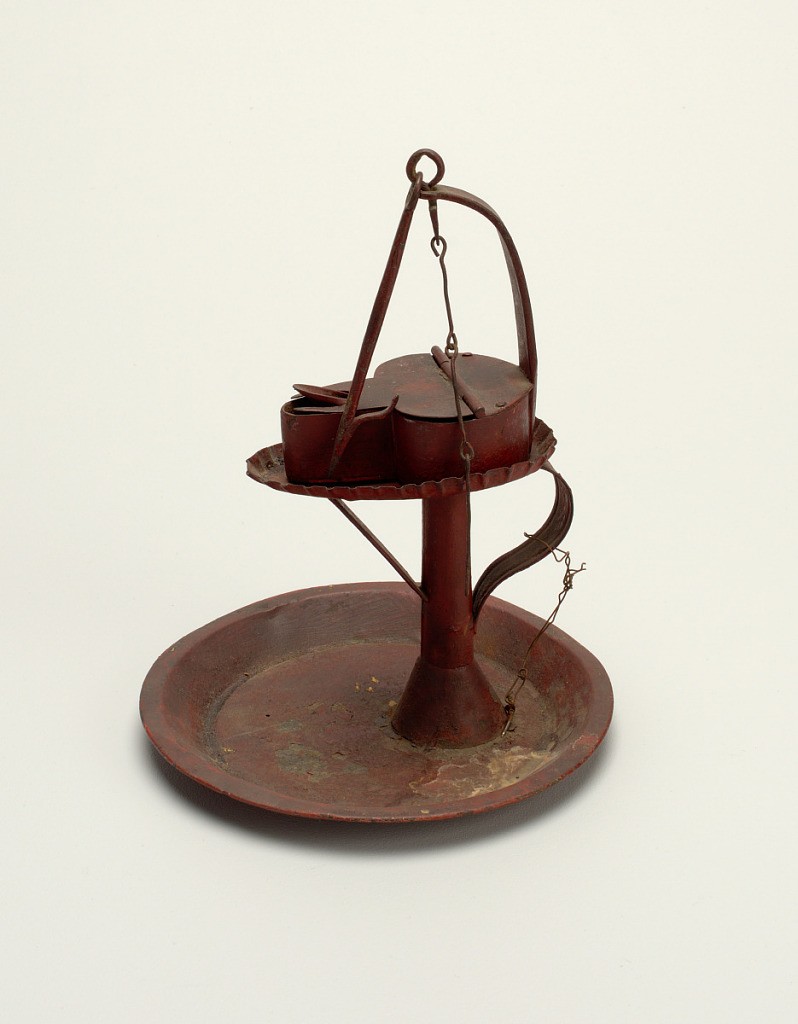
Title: Stand
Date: early 19th century
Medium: Tin, painted red
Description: a: "Betty" lamp with hinged cover and handle rising from back with wick pick and prong attached at top. b: Oval tray with crimped edge on circular column in larger saucer base; strap from base to column serves as handle.